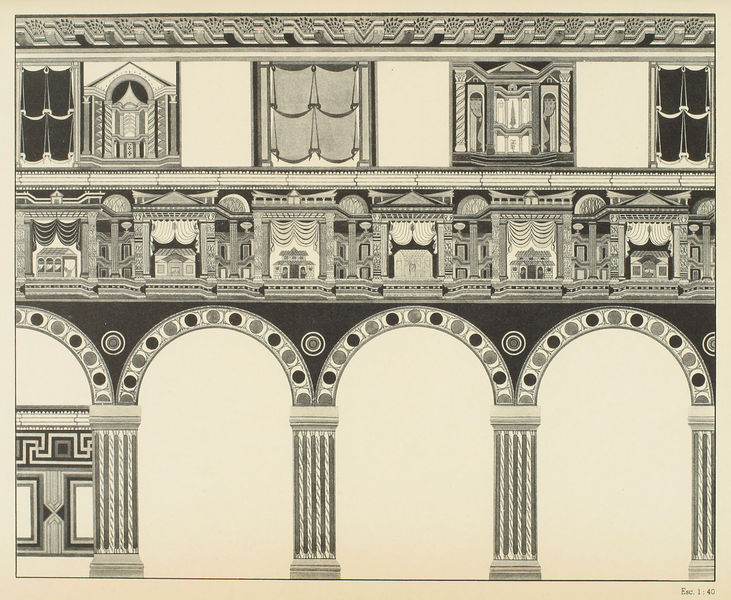
Titel: San Julián de los Prados in Oviedo
Standort: Oviedo, San Julián de los Prados (EU - E)
Schlagwörter: weiß, fenster, grau, schwarz, säulen, gebäude, haus, front, kreis, rund, ansicht, bogen, fassade, rundbogen, ornamente, arkade, eckig, druck, kreise, fries, plan